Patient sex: M
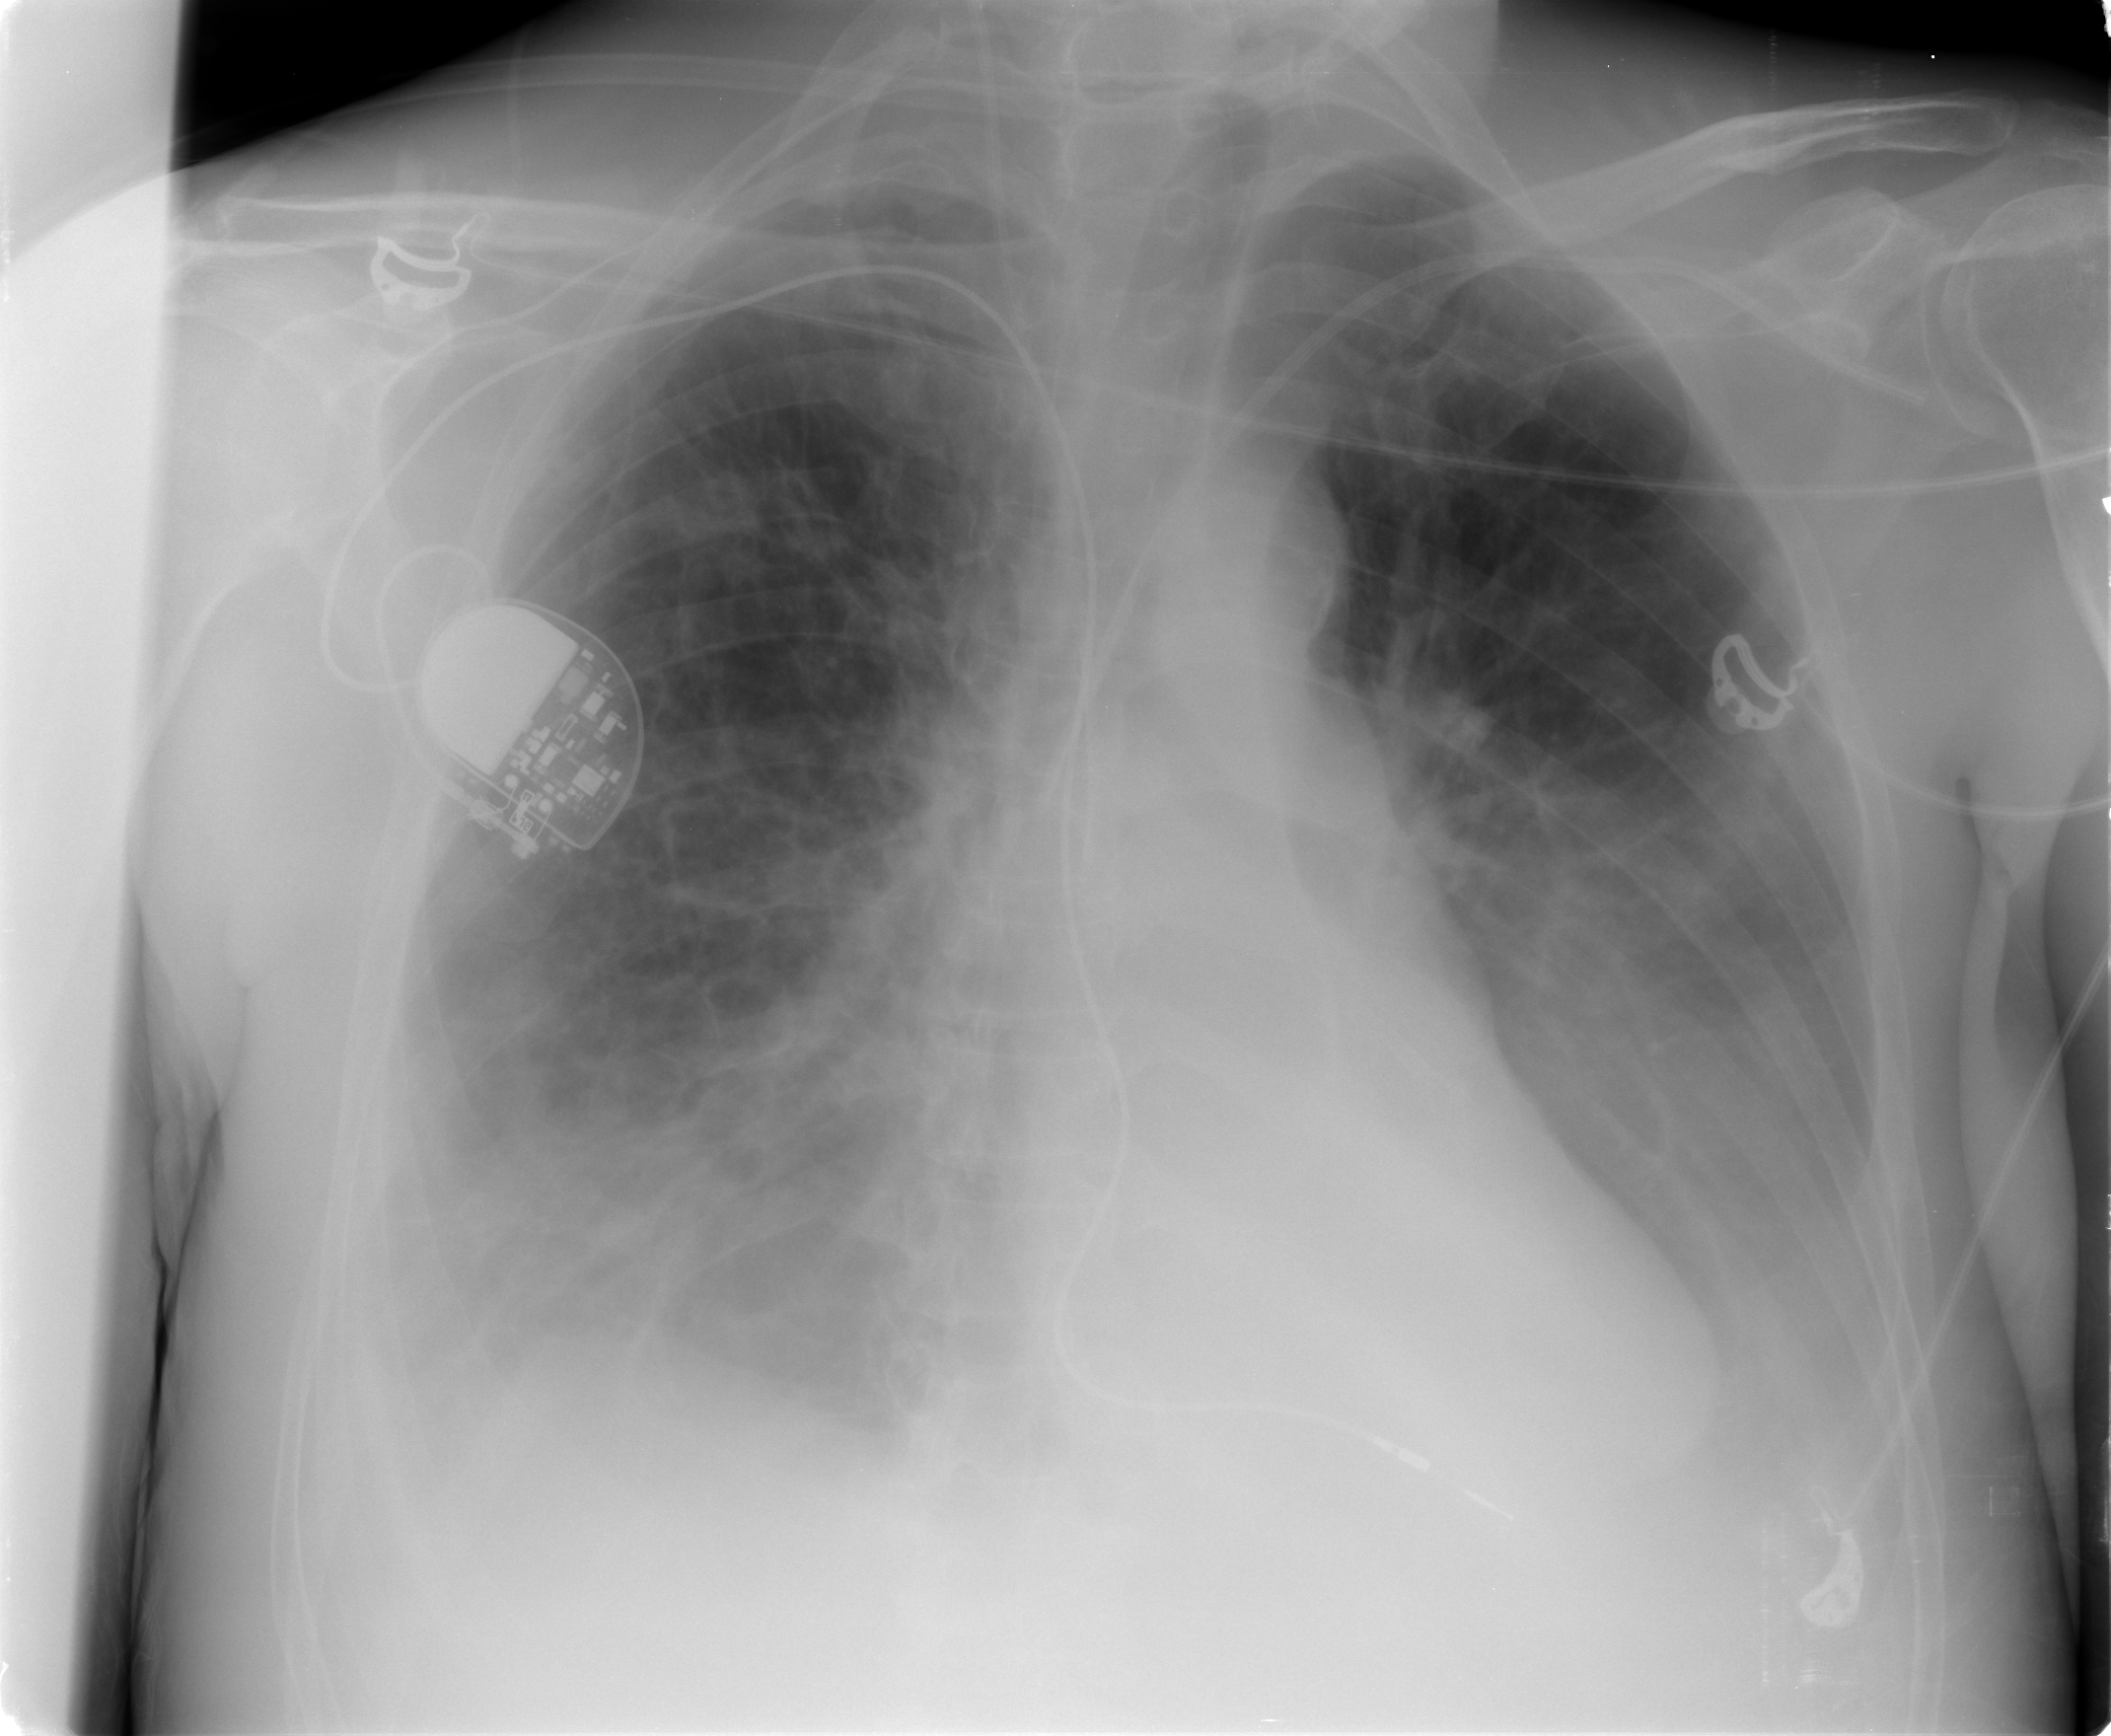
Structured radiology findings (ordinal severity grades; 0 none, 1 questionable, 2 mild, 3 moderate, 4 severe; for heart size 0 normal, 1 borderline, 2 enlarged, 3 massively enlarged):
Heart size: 0
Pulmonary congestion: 2
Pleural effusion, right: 2
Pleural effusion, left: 2
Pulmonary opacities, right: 2
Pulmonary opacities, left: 2
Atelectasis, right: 2
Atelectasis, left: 0